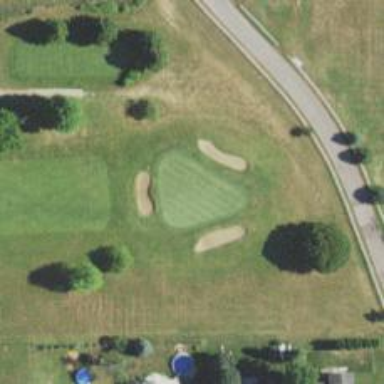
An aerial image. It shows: Golf hole.